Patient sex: F
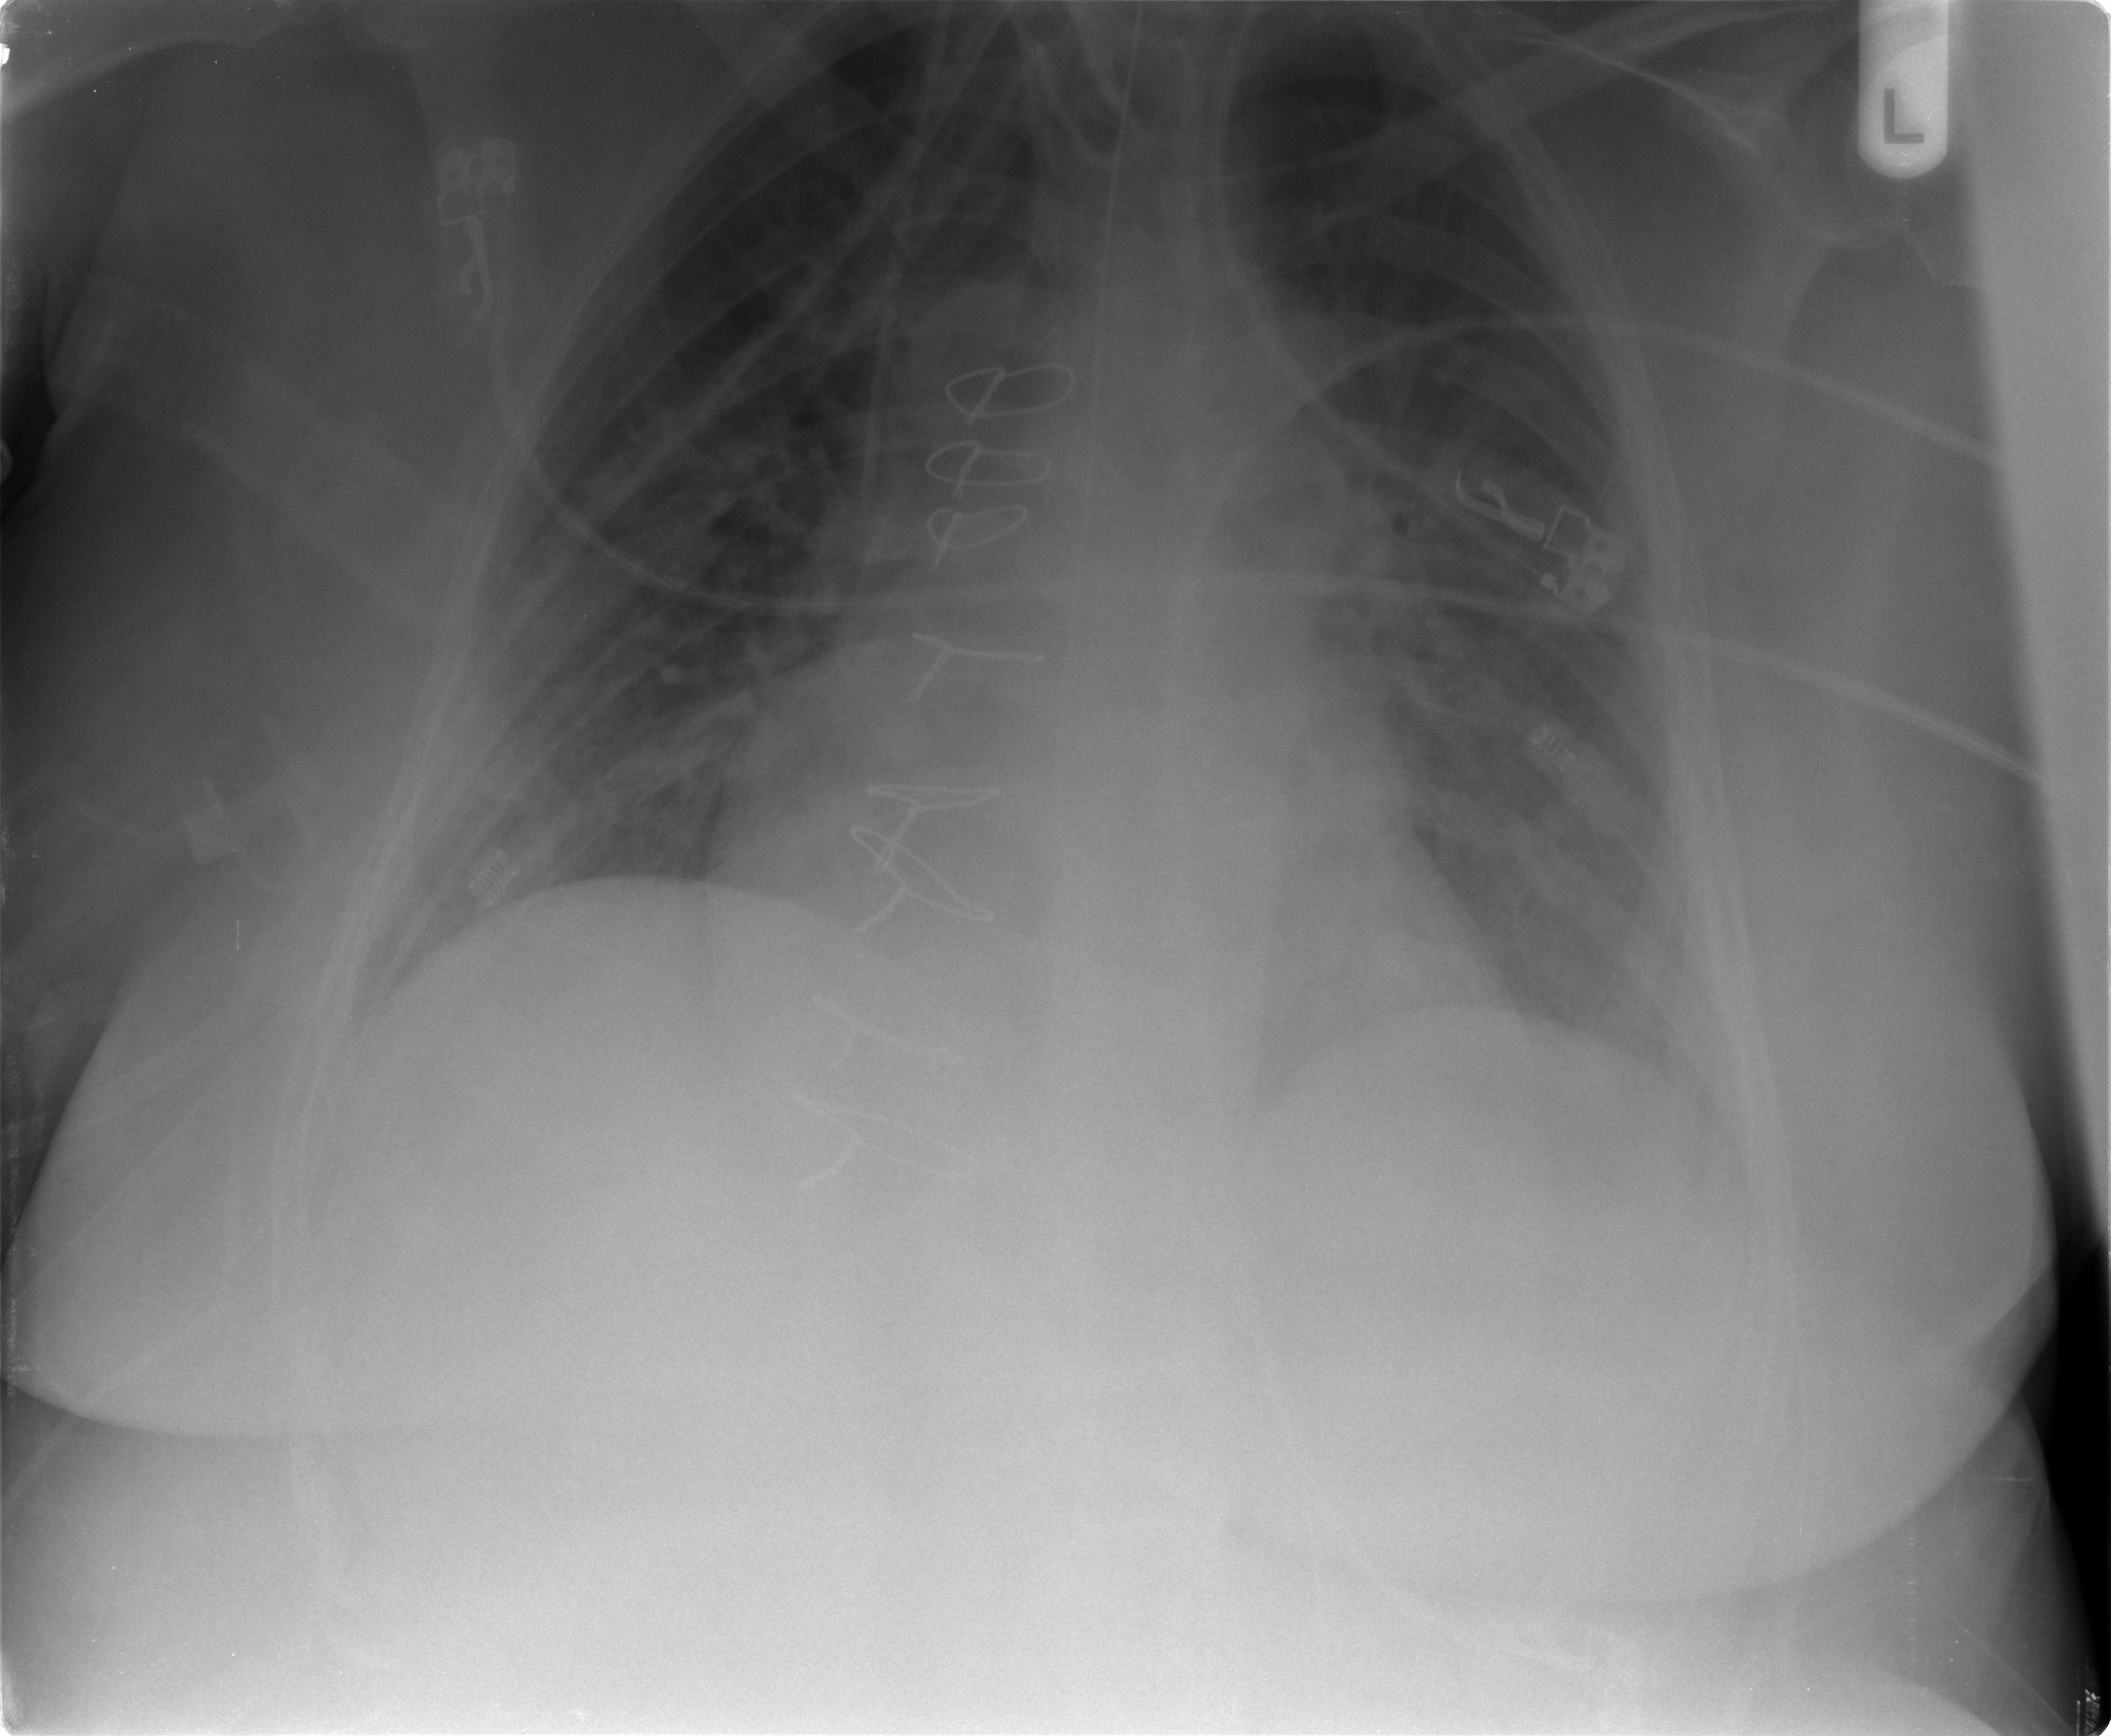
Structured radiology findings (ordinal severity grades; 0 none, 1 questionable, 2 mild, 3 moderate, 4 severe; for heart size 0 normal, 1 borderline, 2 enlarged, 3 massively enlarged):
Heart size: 2
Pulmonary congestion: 2
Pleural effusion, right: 0
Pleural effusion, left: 2
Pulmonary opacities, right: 2
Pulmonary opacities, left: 3
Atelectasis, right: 2
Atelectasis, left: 2